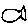
Label: fish